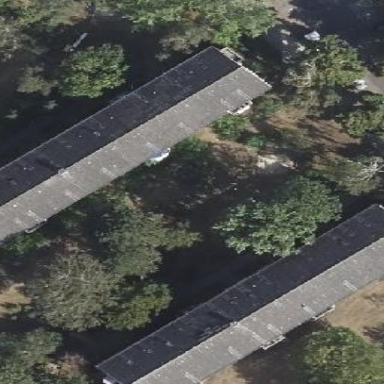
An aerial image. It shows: Gabled roof apartments building with roof tiles. The color of the building is light yellow (#cccc99).